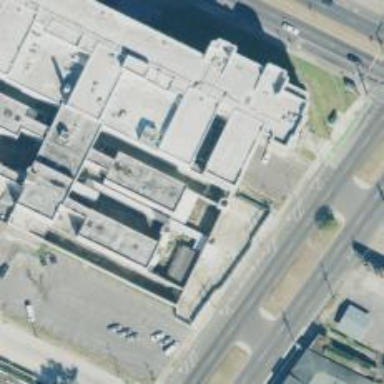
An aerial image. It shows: Government office.